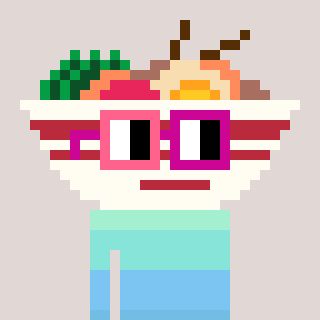
a pixel art character with square pink and red glasses, a noodles-shaped head and a magenta-colored body on a warm background